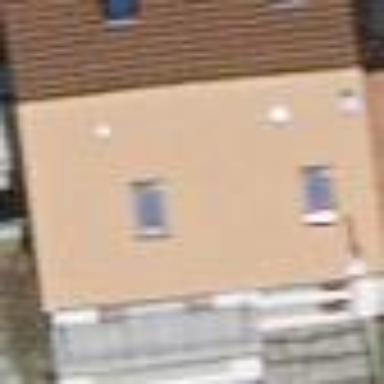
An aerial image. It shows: House with tile roof.